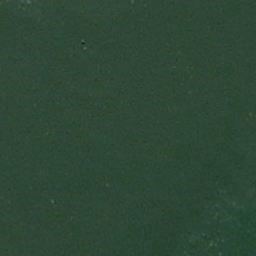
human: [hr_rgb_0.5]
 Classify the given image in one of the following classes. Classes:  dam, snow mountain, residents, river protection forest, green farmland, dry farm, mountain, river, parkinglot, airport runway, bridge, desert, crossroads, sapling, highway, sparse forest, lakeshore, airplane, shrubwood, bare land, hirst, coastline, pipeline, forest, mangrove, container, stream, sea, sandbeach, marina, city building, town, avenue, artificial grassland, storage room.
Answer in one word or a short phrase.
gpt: sea